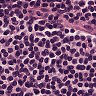
Metastatic tissue present: no